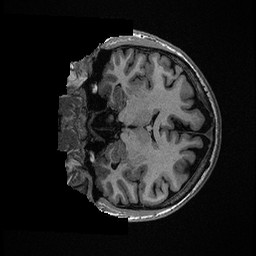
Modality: T1w
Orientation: coronal
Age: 49
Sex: male
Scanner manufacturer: ge
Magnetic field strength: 3 T
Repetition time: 0.006952 s
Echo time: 0.00292 s